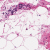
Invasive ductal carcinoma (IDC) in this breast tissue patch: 0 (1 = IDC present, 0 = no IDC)